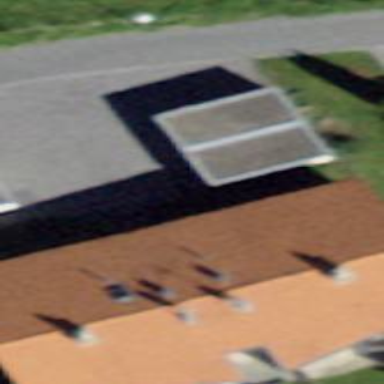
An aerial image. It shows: Garage building.